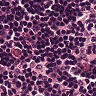
Metastatic tissue present: no